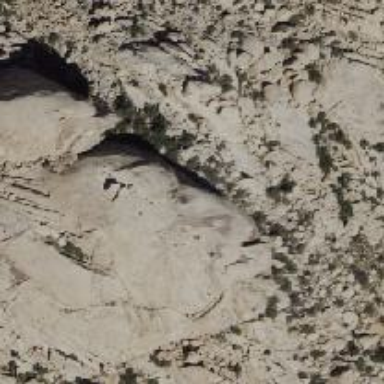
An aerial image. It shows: Landscape of bare rock.